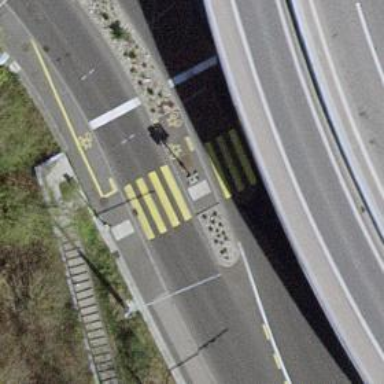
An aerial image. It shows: Crossing with traffic signals.